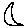
Label: moon